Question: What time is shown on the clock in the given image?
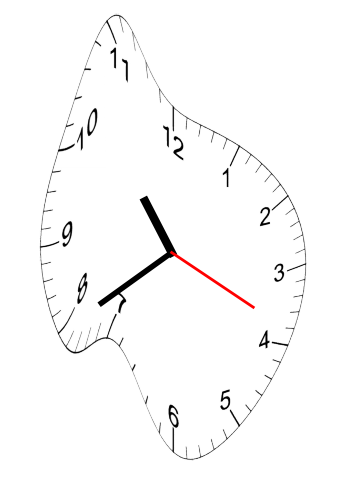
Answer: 10:39:19